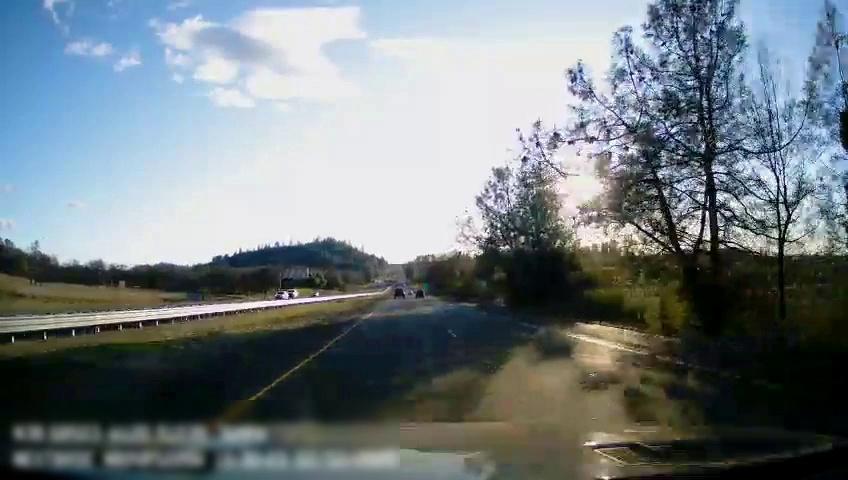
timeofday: Day
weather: Sunny
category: Drivable Space
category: Drivable Space
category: Vehicles | Car
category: Vehicles | Truck
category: Vehicles | SUV
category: Vehicles | SUV
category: Lanes | Current Lane
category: Lanes | Current Lane
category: Lanes | Alternate Lane